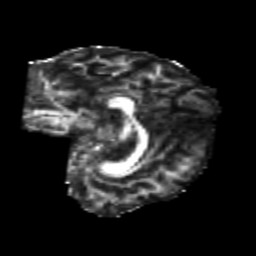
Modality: FA
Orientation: sagittal
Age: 22
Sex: female
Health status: healthy
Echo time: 0.074 s